七年级 · 度量几何学
如图, 射线 $O B, O C$ 将 $\angle A O D$ 分成三部分, 下列判断错误的是. ( )

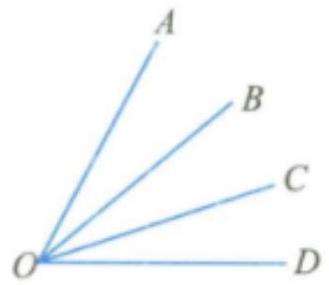
A. 如果 $\angle A O B=\angle C O D$, 那么 $\angle A O C=\angle B O D$

B. 如果 $\angle A O B>\angle C O D$, 那么 $\angle A O C>\angle B O D$

C. 如果 $\angle A O B<\angle C O D$, 那么 $\angle A O C<\angle B O D$

D. 如果 $\angle A O B=\angle B O C$, 那么 $\angle A O C=\angle B O D$
答案: D